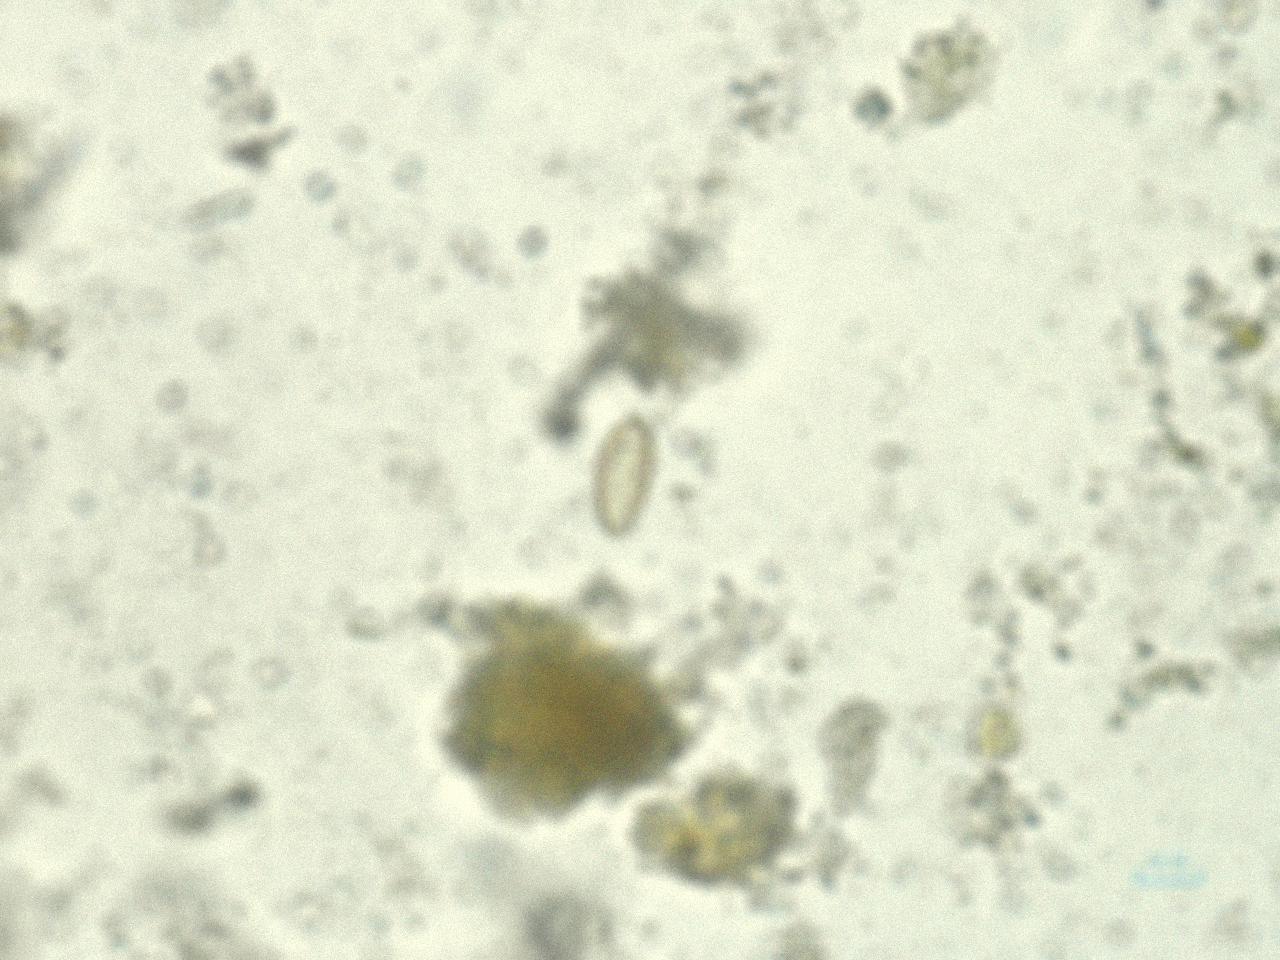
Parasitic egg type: Opisthorchis viverrine